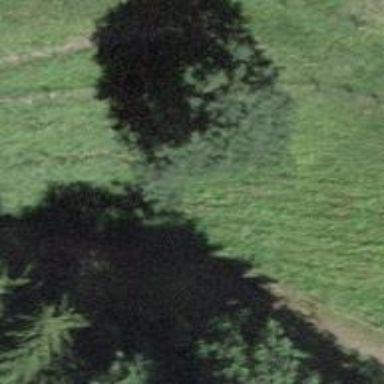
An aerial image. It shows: Beautiful tree in nature.